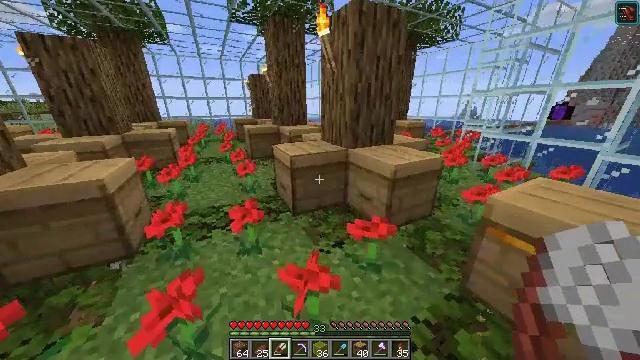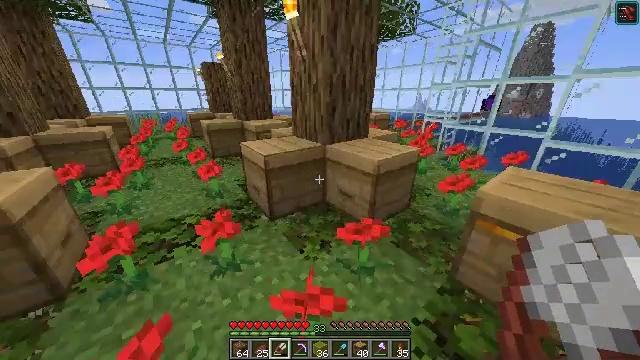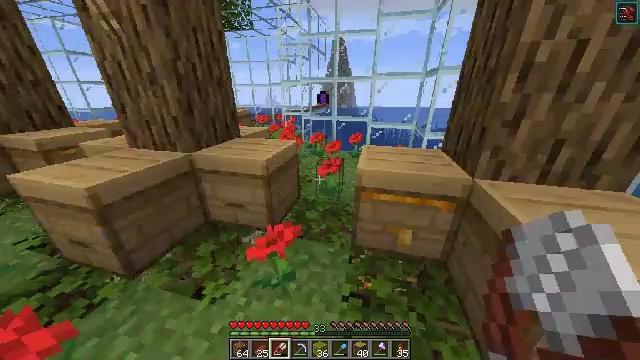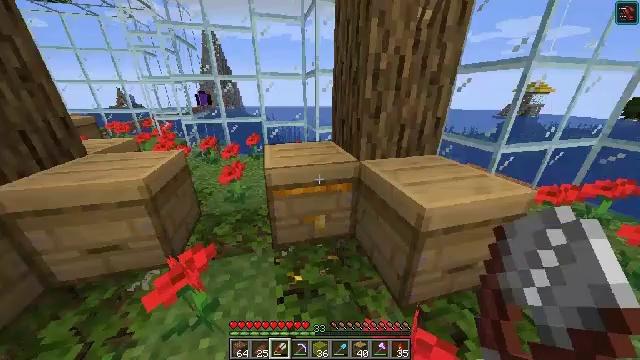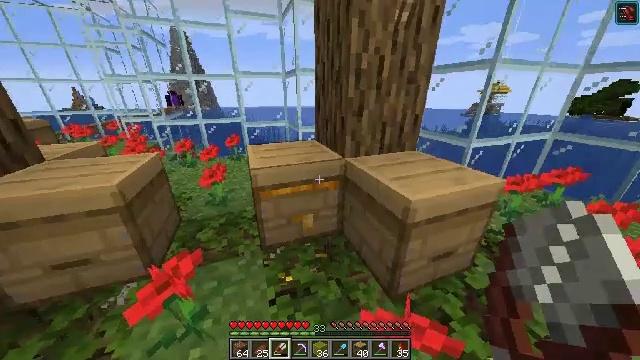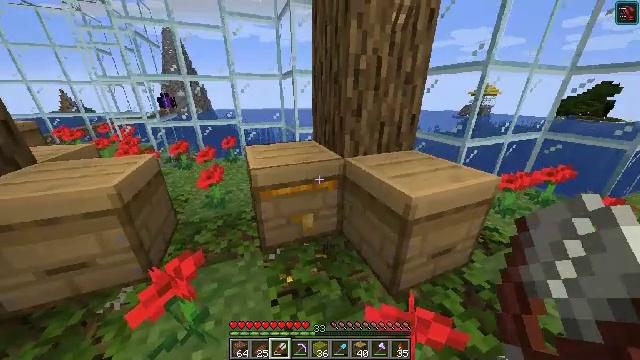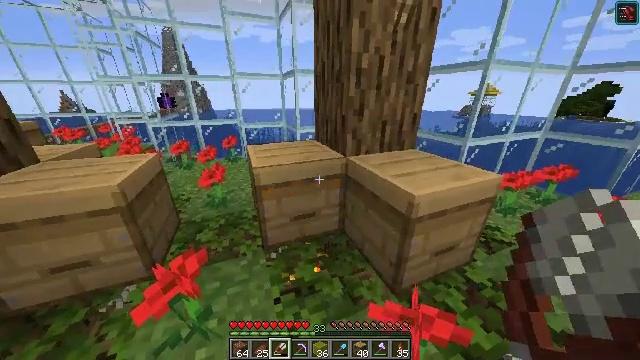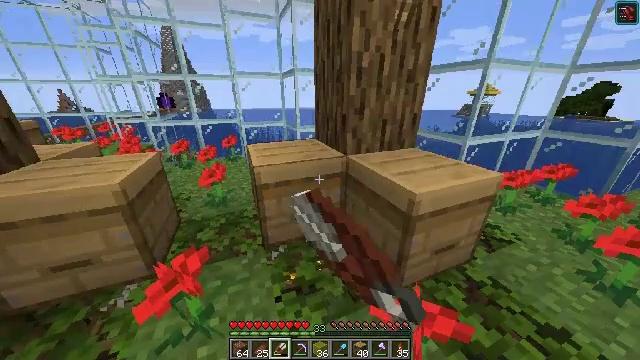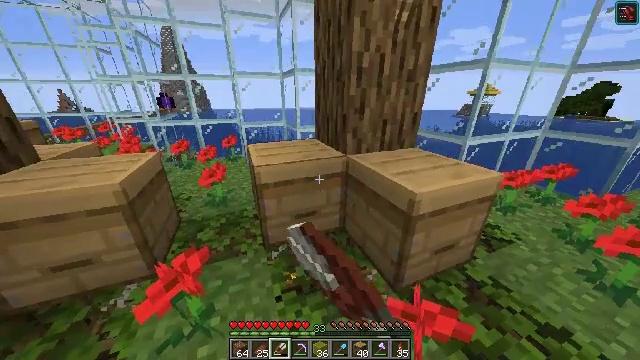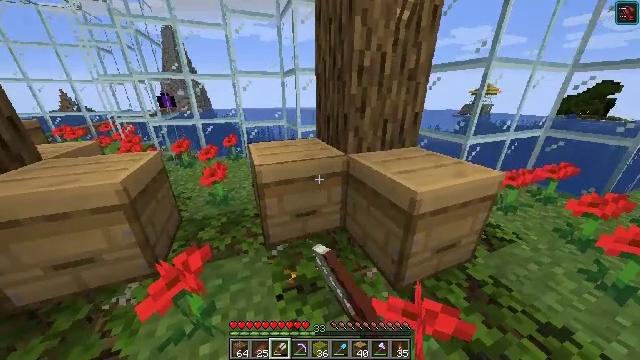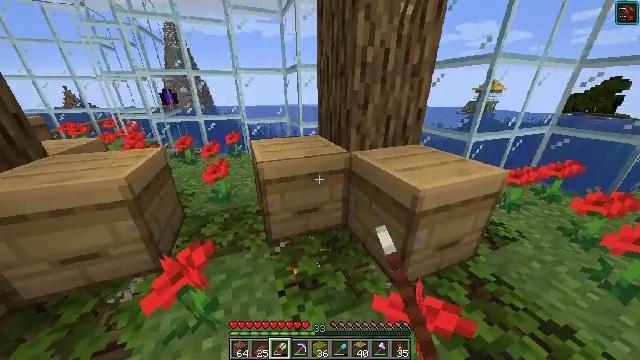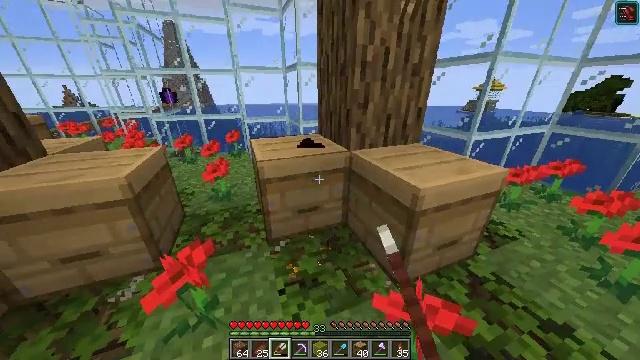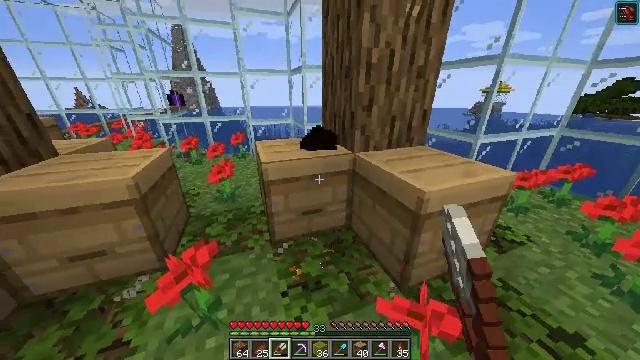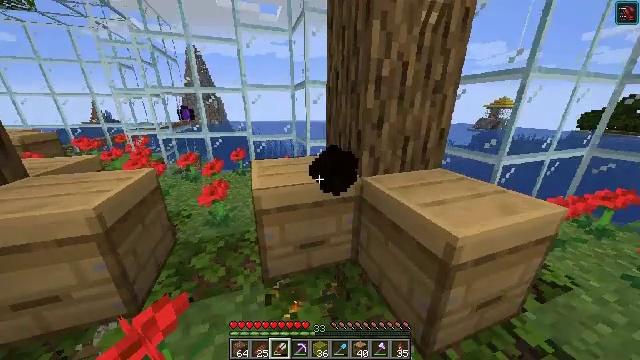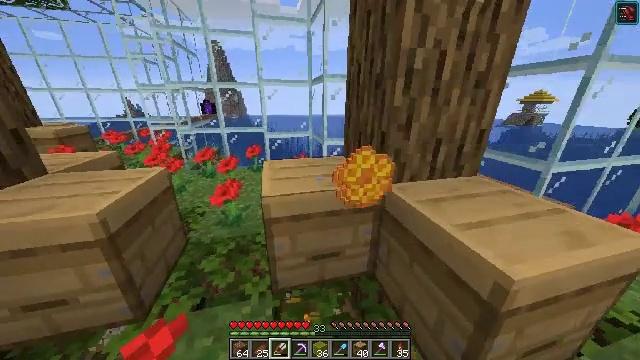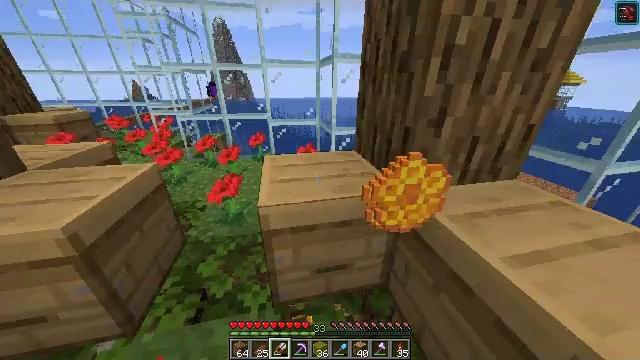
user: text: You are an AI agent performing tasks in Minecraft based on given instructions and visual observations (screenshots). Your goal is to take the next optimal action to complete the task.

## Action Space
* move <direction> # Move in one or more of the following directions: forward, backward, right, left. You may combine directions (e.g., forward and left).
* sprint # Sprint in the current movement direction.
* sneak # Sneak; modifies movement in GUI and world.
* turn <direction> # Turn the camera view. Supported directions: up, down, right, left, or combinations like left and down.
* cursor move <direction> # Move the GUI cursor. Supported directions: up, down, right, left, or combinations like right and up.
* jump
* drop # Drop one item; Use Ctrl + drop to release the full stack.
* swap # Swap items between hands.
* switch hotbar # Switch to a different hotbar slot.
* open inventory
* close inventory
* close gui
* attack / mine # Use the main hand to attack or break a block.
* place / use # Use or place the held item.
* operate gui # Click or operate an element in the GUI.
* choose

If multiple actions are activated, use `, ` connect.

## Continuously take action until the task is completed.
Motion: motion action
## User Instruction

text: Use 4 honeycombs to craft a honeycomb block.
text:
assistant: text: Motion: move forward, turn right and down, attack / mine
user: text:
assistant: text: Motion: turn right and down, attack / mine
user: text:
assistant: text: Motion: turn right, attack / mine
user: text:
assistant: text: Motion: turn right, attack / mine
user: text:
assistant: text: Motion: turn right, attack / mine
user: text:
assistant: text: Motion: attack / mine and use / place
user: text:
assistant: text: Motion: attack / mine and use / place
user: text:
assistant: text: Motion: attack / mine
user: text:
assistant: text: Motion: attack / mine
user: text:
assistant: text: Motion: attack / mine
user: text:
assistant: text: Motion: attack / mine
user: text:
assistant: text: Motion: move forward, turn left, attack / mine
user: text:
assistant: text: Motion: move forward, turn left and up, attack / mine
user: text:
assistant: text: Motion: move forward, turn left and down, attack / mine
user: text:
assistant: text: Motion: move forward, turn left and down, attack / mine
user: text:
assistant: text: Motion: move forward, attack / mine
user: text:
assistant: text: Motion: move forward, turn down, attack / mine
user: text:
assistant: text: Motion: move forward, turn left, attack / mine
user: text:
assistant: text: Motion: turn down, attack / mine
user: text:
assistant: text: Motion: turn right and down, attack / mine
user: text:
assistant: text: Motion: attack / mine
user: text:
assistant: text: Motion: turn left and down, attack / mine
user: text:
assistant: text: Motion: move left, turn left, attack / mine
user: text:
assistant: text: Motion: move left, turn left and up, attack / mine
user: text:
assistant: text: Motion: move left, turn left, attack / mine
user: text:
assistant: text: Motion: move left, turn left, attack / mine
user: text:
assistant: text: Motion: move forward and move left, attack / mine
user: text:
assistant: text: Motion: move forward and move left, attack / mine
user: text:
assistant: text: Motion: move forward and move left, attack / mine
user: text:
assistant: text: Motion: move forward and move left, turn right and up, attack / mine